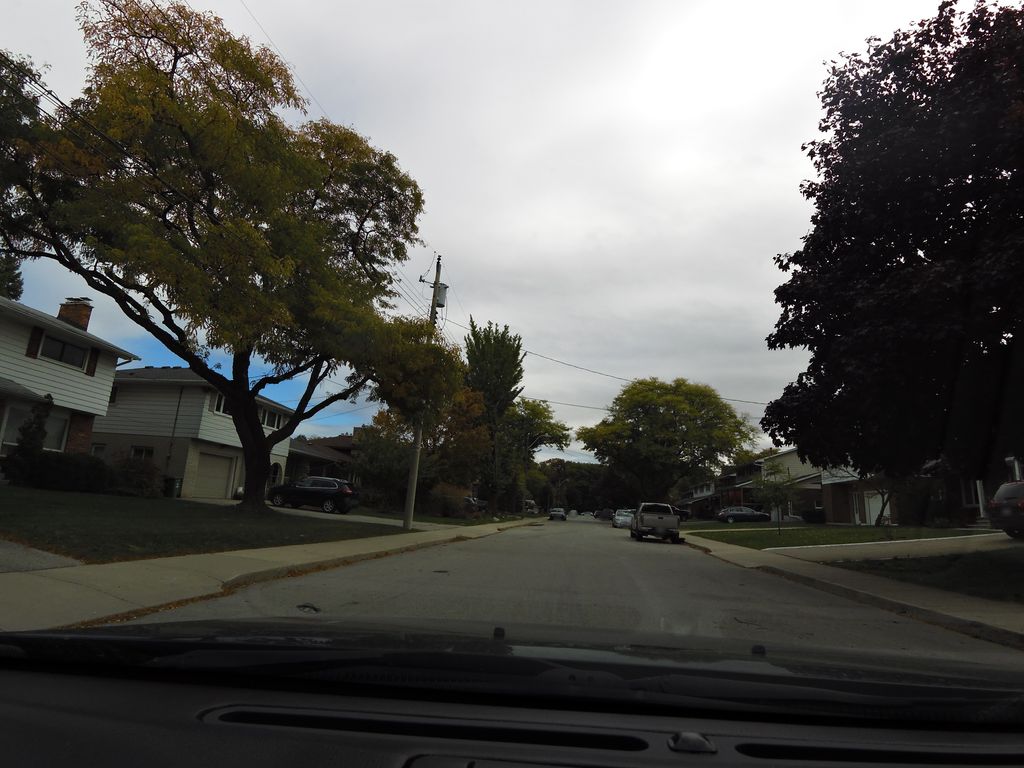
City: hamilton